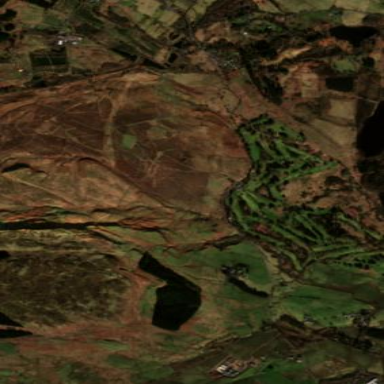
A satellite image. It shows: Golf course surrounded by greenery.